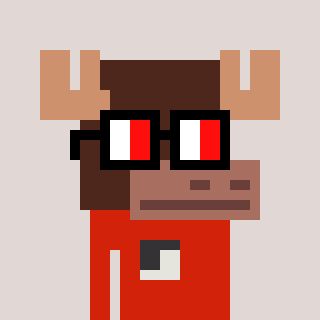
a pixel art character with square glasses with black frames and red eyes, a moose-shaped head and a red-colored body on a warm background